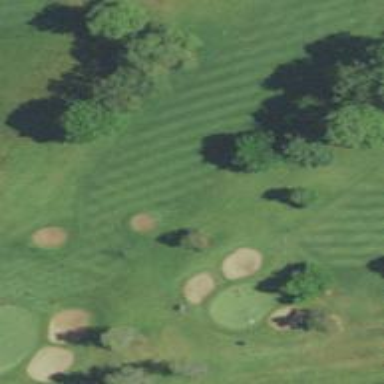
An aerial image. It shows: Golf fairway surrounded by grass.